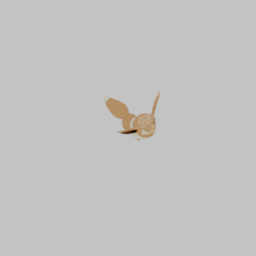
Label: animals